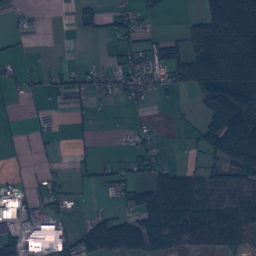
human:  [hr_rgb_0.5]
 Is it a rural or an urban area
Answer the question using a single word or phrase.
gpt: rural

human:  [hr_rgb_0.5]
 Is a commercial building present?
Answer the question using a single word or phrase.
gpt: yes

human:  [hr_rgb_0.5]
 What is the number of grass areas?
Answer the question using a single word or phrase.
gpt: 103

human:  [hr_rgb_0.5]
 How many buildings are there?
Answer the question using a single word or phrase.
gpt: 463

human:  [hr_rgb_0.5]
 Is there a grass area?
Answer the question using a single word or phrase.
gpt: yes

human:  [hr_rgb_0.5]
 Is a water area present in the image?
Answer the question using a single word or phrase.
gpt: yes

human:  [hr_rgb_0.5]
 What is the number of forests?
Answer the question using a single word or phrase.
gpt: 110

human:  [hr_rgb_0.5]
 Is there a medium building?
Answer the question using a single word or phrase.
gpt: yes

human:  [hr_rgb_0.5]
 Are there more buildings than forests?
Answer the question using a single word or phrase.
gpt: yes

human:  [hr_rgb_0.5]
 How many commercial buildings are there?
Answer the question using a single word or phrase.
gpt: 19

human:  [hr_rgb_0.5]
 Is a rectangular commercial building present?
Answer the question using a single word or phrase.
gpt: yes

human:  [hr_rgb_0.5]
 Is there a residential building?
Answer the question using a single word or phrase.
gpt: yes

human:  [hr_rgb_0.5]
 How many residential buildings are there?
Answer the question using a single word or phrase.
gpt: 436

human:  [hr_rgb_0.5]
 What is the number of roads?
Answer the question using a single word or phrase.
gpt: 110

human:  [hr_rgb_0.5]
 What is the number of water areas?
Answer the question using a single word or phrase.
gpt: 22

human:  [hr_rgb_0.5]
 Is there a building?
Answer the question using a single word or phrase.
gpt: yes

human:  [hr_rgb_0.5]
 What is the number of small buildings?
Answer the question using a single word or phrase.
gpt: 443

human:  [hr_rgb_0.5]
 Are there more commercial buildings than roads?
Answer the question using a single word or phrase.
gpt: no

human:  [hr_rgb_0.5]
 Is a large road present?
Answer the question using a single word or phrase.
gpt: no

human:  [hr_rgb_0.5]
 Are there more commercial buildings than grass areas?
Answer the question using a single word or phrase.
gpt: no

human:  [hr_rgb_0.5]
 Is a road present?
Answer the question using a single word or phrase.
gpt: yes

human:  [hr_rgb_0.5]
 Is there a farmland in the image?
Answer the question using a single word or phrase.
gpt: yes

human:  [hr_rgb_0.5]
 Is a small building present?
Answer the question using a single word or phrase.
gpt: yes

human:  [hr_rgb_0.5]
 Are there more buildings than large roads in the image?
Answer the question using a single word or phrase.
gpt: yes

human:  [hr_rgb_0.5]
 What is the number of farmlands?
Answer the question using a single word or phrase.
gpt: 51

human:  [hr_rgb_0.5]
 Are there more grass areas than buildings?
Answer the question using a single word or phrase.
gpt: no

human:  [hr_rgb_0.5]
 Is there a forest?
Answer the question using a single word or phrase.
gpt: yes

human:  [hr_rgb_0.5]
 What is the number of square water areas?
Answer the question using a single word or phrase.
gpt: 3

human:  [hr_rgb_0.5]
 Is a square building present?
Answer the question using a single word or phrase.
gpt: yes

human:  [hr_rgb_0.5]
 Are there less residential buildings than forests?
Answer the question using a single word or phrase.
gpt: no

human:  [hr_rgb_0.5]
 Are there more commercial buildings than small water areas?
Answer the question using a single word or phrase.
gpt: yes

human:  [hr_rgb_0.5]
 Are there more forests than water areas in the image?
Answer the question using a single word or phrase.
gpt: yes

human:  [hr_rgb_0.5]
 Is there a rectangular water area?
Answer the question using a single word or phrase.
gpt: yes

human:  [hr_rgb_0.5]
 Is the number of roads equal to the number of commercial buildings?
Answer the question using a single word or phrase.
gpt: no

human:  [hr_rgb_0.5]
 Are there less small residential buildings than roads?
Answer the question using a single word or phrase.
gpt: no

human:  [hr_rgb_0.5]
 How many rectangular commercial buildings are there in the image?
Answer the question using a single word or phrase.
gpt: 7

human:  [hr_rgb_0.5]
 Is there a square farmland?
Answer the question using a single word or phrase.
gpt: no

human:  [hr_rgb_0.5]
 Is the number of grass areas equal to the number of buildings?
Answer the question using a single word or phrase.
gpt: no

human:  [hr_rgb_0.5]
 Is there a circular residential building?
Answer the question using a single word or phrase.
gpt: yes

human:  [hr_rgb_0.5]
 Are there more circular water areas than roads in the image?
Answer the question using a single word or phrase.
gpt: no

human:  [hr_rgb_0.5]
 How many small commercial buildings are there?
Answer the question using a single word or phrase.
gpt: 11

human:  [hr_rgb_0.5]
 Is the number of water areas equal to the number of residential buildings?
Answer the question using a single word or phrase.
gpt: no

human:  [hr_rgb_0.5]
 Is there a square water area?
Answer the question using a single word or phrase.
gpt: yes

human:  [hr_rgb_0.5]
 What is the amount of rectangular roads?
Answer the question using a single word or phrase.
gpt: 0

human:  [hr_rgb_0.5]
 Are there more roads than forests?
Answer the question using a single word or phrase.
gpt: no

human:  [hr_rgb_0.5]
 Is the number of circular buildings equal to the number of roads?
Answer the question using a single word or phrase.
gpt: no

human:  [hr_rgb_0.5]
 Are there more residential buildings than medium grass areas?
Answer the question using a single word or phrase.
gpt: yes

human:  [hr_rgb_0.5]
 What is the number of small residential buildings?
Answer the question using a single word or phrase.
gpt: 424

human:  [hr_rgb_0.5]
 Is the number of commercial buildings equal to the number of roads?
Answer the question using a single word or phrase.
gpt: no

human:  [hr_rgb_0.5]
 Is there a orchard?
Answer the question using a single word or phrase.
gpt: yes

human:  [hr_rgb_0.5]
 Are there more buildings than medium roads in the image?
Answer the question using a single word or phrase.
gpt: yes

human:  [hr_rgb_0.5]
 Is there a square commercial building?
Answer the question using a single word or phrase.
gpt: no

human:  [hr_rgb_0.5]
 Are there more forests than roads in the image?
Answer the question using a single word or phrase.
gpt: no

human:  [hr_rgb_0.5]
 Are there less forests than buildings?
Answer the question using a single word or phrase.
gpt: yes

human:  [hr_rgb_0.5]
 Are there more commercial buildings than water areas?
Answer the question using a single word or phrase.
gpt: no

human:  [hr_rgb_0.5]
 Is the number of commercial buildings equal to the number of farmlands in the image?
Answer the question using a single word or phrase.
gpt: no

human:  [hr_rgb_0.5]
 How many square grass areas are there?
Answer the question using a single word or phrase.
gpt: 0

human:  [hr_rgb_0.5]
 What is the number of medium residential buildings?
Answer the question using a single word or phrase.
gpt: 10

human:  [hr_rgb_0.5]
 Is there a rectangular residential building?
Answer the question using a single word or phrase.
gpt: yes

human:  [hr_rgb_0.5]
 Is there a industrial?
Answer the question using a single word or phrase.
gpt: yes

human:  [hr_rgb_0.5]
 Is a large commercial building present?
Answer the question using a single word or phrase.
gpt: yes

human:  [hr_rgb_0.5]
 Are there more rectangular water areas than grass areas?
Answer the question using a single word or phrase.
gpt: no

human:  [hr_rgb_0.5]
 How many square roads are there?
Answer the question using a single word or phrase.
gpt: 0

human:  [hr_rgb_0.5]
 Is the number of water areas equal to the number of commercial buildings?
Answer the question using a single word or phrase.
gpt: no